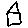
Label: house